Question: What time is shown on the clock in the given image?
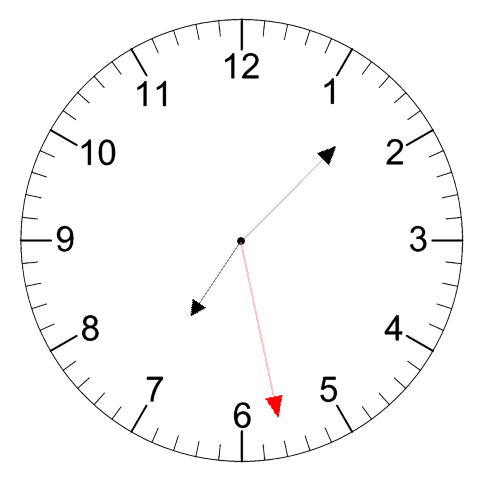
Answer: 07:07:28